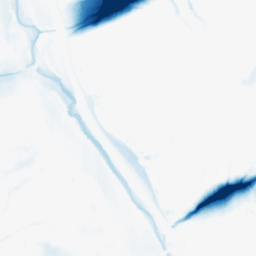
Category: morphological
Decomposition family: morphological_ellipse
Decomposition parameters: operation: closing
width: 50
height: 20
Upsampling method: quintic
Upsampling parameters: scale: 2
Upsampling scale: 2